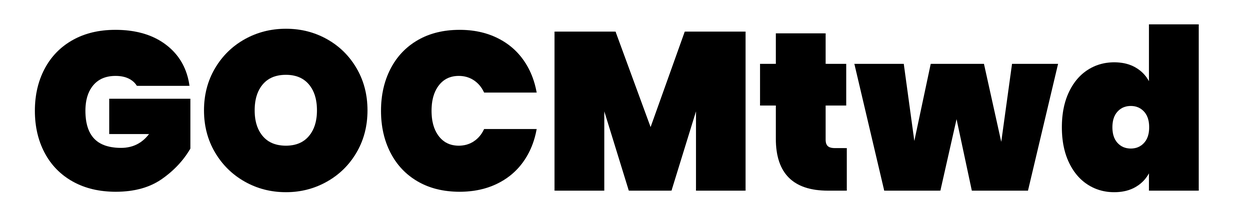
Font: Poppins-Black